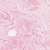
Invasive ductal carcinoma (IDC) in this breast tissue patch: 0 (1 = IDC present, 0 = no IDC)